Breast ultrasound image
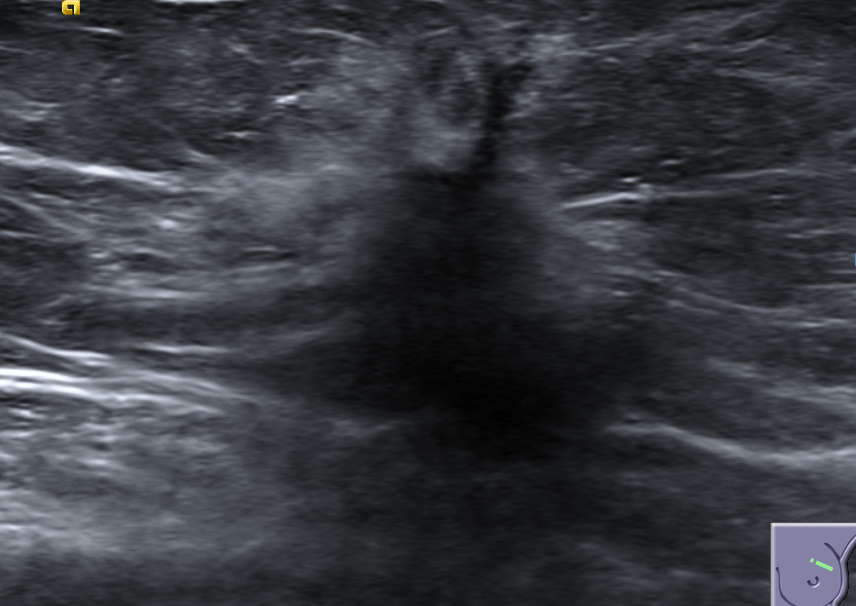
Diagnosis: malignant